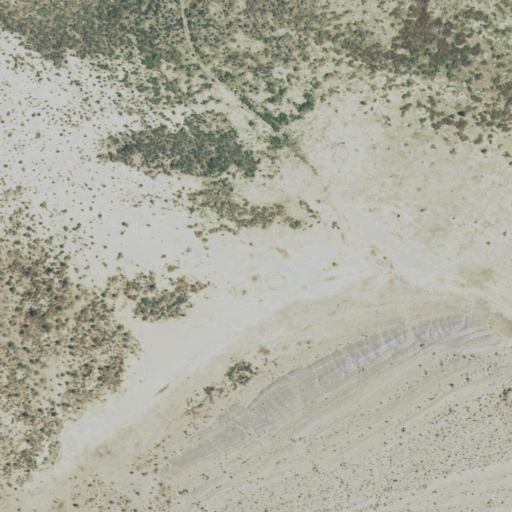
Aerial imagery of plain(s) in California named Little Clark Lake containing only barren land